Brain MRI, t1w sequence, axial 2D slice.
Patient: age 25, sex F, weight 78 kg, height 1.78 m
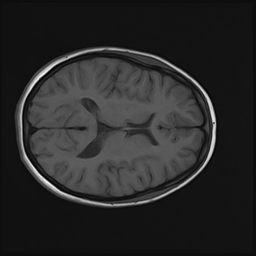